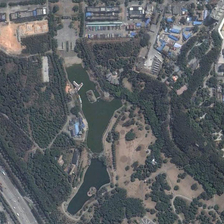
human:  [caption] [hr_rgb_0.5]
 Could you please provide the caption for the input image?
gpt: some buildings are near a park with many green trees around a pond .

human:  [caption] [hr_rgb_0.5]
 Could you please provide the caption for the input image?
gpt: some buildings are near a park with many green trees around a pond .

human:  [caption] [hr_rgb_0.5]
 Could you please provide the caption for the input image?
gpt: some buildings are near a park with many green trees around a pond .

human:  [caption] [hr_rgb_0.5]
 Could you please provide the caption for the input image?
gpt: some buildings are near a park with many green trees around a pond .

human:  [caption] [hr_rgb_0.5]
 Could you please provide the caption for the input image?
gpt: some buildings are near a park with many green trees around a pond .